Question: '''
Person <- c(1,2,3)
Age <- c(10,22,30)
Height <- c(140,185,160)
Weight <- c(65, 80, 75)
People <- data.frame(Person, Age, Height, Weight)
Age_cats_type1 [5-15], [20-30], [35-45]
Age_cats_type2 [8-13], [14-16], [18-40]
Height_cat_Type1 [100-120], [121-140], [141-186]
Height_cat_type2 [110-125], [126-145], [146-190]
Weight_cat_Type1 [50-60], [61-78], [79-85]
Weight_cat_Type2 [55-75], [76-90], [91-100]
'''
For People[1,2] (age=10), this fits within 'Age_cats_type1==1' and 'Age_cats_type2==1'.
For People[1,3] (height=140), this fits within 'Height_cat_Type1==2' and 'Height_cat_Type2==2'
Now I want to create a table for each unique possible outcome of the intervals for '(Age_cats_type1==1)|(Age_cats_type1==2)', '(Height_cats_type1==1)|(Height_cats_type1==2)', '(Weight_cats_type1==1)|(Weight_cats_type1==2)'.
The desired output should look like the yellow image below.
The table above is a summary of the possibilities for each invterval
This is closely linked to the <URL>, but when you follow the codes used here as outlined by BrodieG errors arise on the third iteration.
In this example we use 'foverlaps' in the 'data.table'
I have used the following code
'''
library(intervals)
# create our limits
AGE_cats_type1 <- Intervals(
matrix(c(5, 15, 20, 30, 35, 40), ncol = 2, byrow = TRUE ),
closed = c( TRUE, T ),
type = "Z"
)
AGE_cats_type2 <- Intervals(
matrix(c(8, 13, 14, 16, 18, 40), ncol = 2, byrow = TRUE ),
closed = c( TRUE, T ),
type = "Z"
)
Height_cats_type1 <- Intervals(
matrix(c(100, 120, 121, 140, 141, 186), ncol = 2, byrow = TRUE ),
closed = c( TRUE, T ),
type = "Z"
)
Height_cats_type2 <- Intervals(
matrix(c(110, 125, 126, 145, 146, 190), ncol = 2, byrow = TRUE ),
closed = c( TRUE, T ),
type = "Z"
)
Weight_cats_type1 <- Intervals(
matrix(c(50, 60, 61, 78, 79, 85), ncol = 2, byrow = TRUE ),
closed = c( TRUE, T ),
type = "Z"
)
Weight_cats_type2 <- Intervals(
matrix(c(55, 75, 76, 90, 91, 100), ncol = 2, byrow = TRUE ),
closed = c( TRUE, T ),
type = "Z"
)
#now format data
# first for age
library(data.table)
PEOPLE1 <- data.table(People)
PEOPLE1[, A1:=Age]
I_age_1 <- data.table(cbind(data.frame(AGE_cats_type1), idX=1:3, idY=0))
I_age_2 <- data.table(cbind(data.frame(AGE_cats_type2), idX=0, idY=1:3))
setkey(I_age_1, X1, X2)
setkey(I_age_2, X1, X2)
PEOPLE2 <- data.frame(rbind(
foverlaps(PEOPLE1, I_age_1, by.x=c("Age", "A1"), nomatch=0),
foverlaps(PEOPLE1, I_age_2, by.x=c("Age", "A1"), nomatch=0)))
####################################################
# second iteration for height
PEOPLE3 <- data.table(PEOPLE2)
PEOPLE3[, B1:=Height]
I_height_1 <- data.table(cbind(data.frame(Height_cats_type1), idXa=1:3, idYa=0))
I_height_2 <- data.table(cbind(data.frame(Height_cats_type2), idXa=0, idYa=1:3))
setkey(I_height_1, X1, X2)
setkey(I_height_2, X1, X2)
PEOPLE4 <- data.frame(rbind(
foverlaps(PEOPLE3, I_height_1, by.x=c("Height", "B1"), nomatch=0),
foverlaps(PEOPLE3, I_height_1, by.x=c("Height", "B1"), nomatch=0)))
################################################
# third iteration
PEOPLE5 <- data.table(PEOPLE4)
PEOPLE5[, C1:=Weight]
I_weight_1 <- data.table(cbind(data.frame(Weight_cats_type1), idXb=1:3, idYb=0))
I_weight_2 <- data.table(cbind(data.frame(Weight_cats_type2), idXb=0, idYb=1:3))
setkey(I_weight_1, X1, X2)
setkey(I_weight_2, X1, X2)
PEOPLE6 <- data.frame(rbind(
foverlaps(PEOPLE5, I_weight_1, by.x=c("Height", "B1"), nomatch=0),
foverlaps(PEOPLE5, I_weight_2, by.x=c("Height", "B1"), nomatch=0)))
'''
But get an error in PEOPLE6.
'''
Error in setcolorder(ans, c(xcols1, ycols, xcols2)) :
neworder is length 16 but x has 18 columns.
'''
When I look at PEOPLE4 we see idX idY idxA and idyA are the Age_cats_type1, Age_cats_type2, Height_cat_Type1 and Height_cat_Type2 values

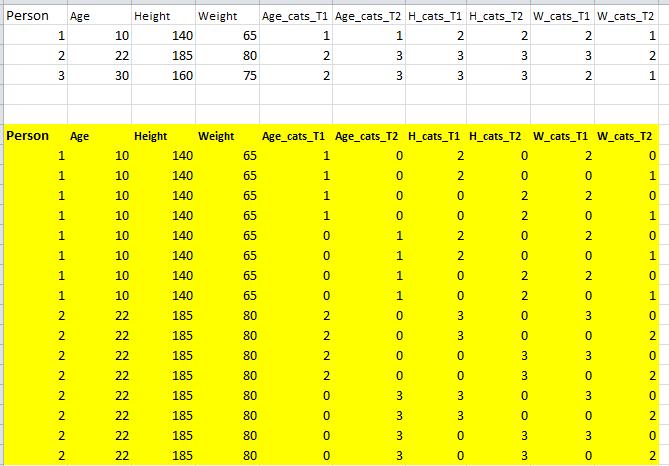
Answer: You have a few problems with the formulation of your question. Let's try to reconstruct what you meant.
'''
# Let's first construct the data
Person <- c(1,2,3)
Age <- c(10,22,30)
Height <- c(140,185,160)
Weight <- c(65, 80, 75)
People <- data.frame(Person, Age, Height, Weight)
# Results in something like this:
# Person Age Height Weight
# 1 1 10 140 65
# 2 2 22 185 80
# 3 3 30 160 75
# Now we want to represent ranges. One way to do it would be:
Age_cats_type1 <- list(c(5, 15), c(20, 30), c(35, 45))
Age_cats_type2 <- list(c(8, 13), c(14, 16), c(18, 40))
Height_cat_Type1 <- list(c(100, 120), c(121, 140), c(141, 186))
Height_cat_Type2 <- list(c(110, 125), c(126, 145), c(146, 190))
Weight_cat_Type1 <- list(c(50, 60), c(61, 78), c(79, 85))
Weight_cat_Type2 <- list(c(55, 75), c(76, 90), c(91, 100))
# Then you mentioned something like People[1,1] meant age == 10.
# I believe you made a mistake here. If you type People[1, 1] in the console,
# you'll find you that it returns Person == 1. Therefore, I think
# that you meant to say the People data frame was constructed without the Person vector.
People <- data.frame(Age, Height, Weight)
# Now People[1, 1] returns age == 10.
# Then you went on to say that you wanted some function that returned Age_cats_type == 1
# Well, it seems that you want the first element of the list of ranges that contains the specified value.
# Then let's build it
contains_value <- function(range, value) {
lower <- range[1]
upper <- range[2]
lower <= value && value <= upper
}
range_index <- function(ranges_list, value){
which(sapply(ranges_list, contains_value, value))[1]
}
range_index(Age_cats_type1, People[1, 1]) # 1
range_index(Age_cats_type2, People[1, 1]) # 1
range_index(Height_cat_Type1, People[1, 2]) # 2
range_index(Height_cat_Type2, People[1, 2]) # 2
# Now I didn't understand what the table you were trying to construct was, but maybe these functions will help you build it.
'''